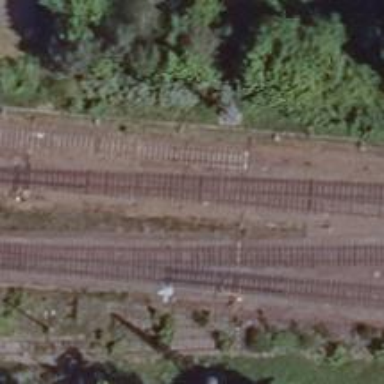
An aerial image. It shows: Abandoned railway.